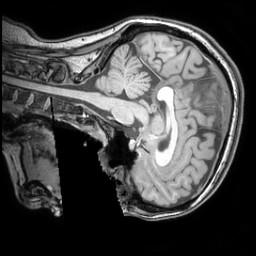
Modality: T1w
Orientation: sagittal
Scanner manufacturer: philips
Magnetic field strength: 3 T
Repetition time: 0.008094 s
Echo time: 0.003703 s